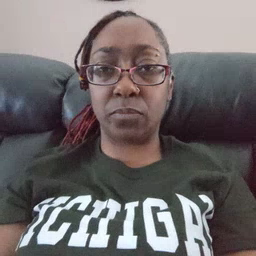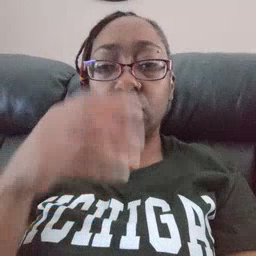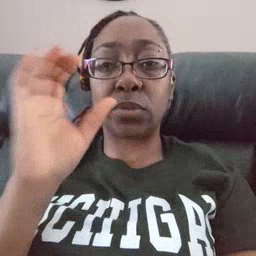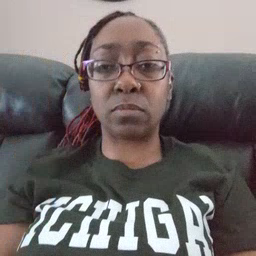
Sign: drink